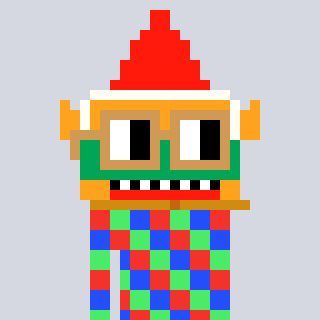
a pixel art character with square brown glasses, a gnome-shaped head and a blue-colored body on a cool background